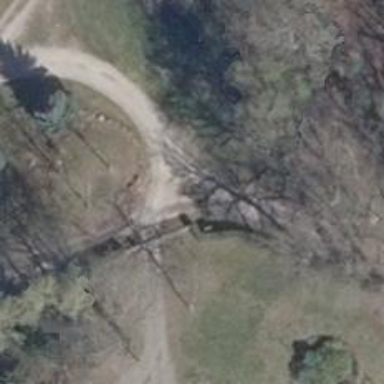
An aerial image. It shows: Driveway leading to service road.